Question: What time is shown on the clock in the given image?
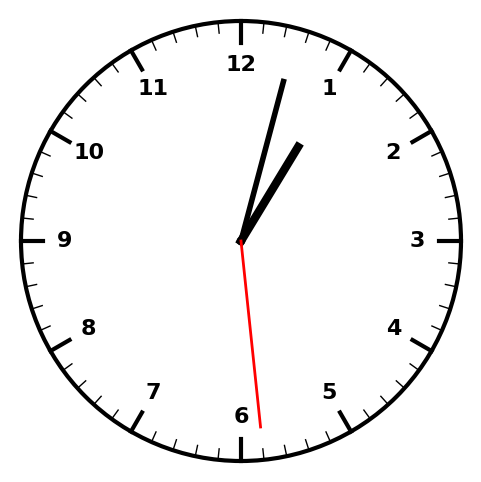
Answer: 01:02:29